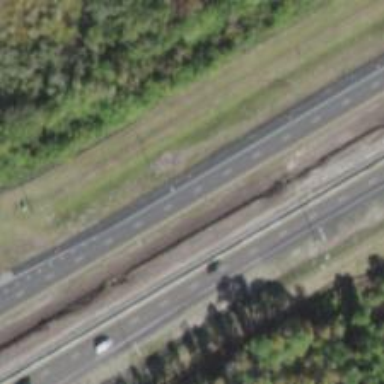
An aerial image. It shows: Motorway junction.